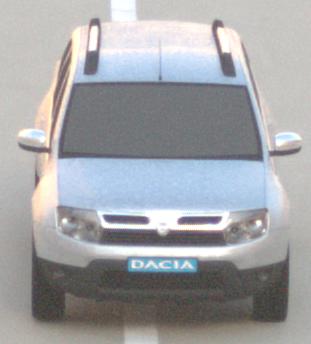
Make: Dacia
Model: Duster dCi 110 FAP
Detailed model: Duster (I)
Model produced from: 2010/06
Model produced until: 2013/11
Doors: 5
Color: white
Road condition: dry road
Daytime: sunrise or sunset
Contrast: low contrast